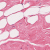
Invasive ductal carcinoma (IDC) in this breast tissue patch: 0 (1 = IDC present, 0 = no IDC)